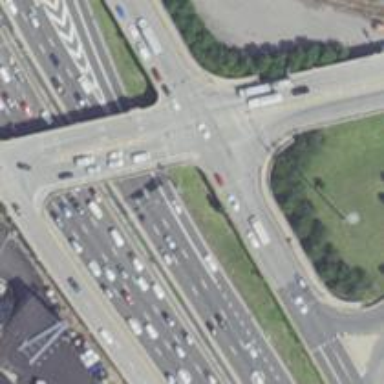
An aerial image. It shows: Motorway junction.